Brain MRI, t1w sequence, axial 2D slice.
Patient: age 33, sex F, weight 95 kg, height 1.95 m
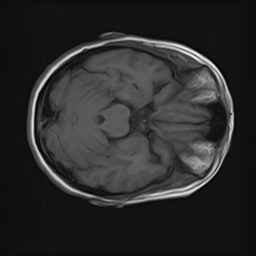